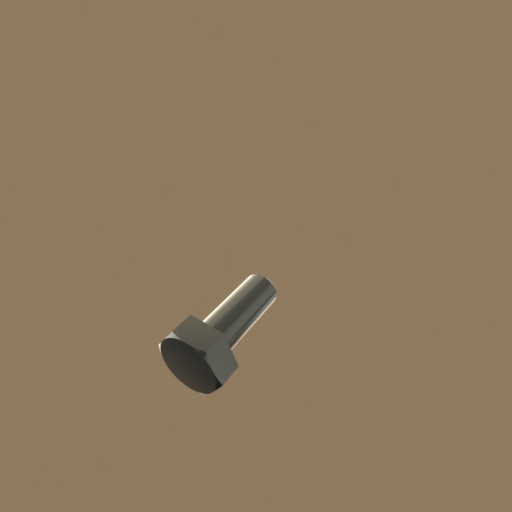
Label: bolt